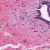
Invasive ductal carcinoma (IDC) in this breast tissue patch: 0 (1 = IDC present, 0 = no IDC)